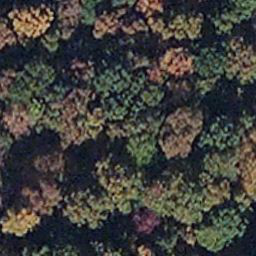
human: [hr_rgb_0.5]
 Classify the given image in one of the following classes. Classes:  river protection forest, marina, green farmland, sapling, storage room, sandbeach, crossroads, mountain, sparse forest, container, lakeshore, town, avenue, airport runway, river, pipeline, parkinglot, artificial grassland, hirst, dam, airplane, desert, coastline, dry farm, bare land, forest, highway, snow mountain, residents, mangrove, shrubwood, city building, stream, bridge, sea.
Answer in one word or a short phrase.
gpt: mangrove